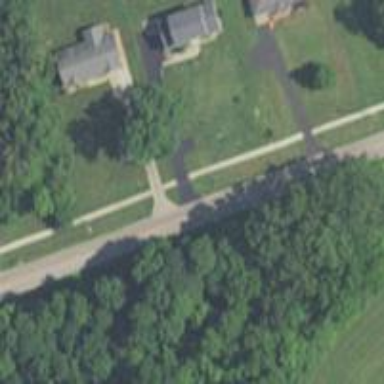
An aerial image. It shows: Secondary road with asphalt surface.